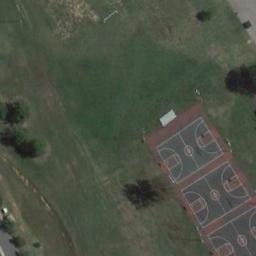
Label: basketball_court